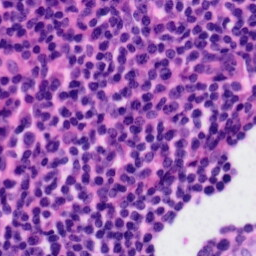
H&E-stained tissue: Tonsil